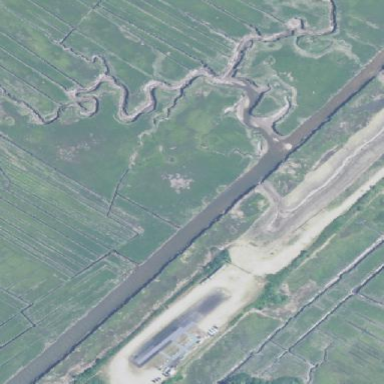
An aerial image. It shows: Tidal water ditch.